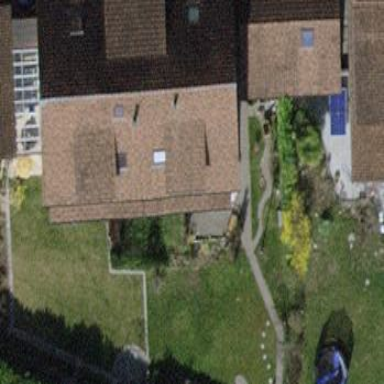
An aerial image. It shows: Semidetached house.